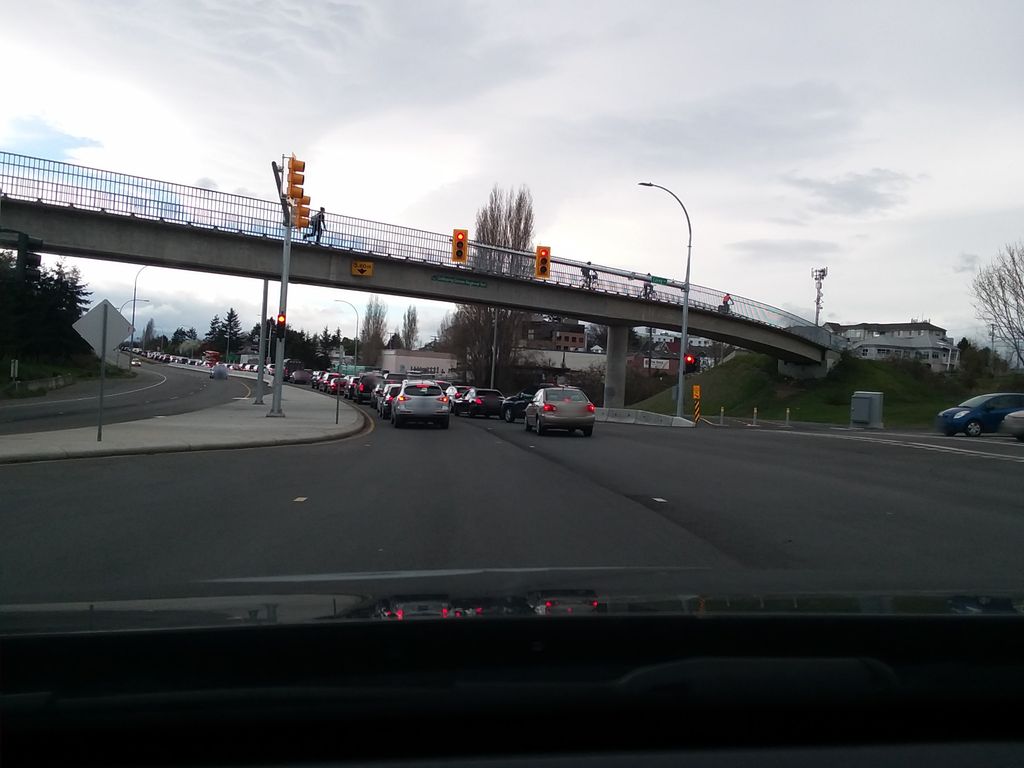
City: victoria